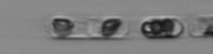
Label: Guinardia_delicatula_TAG_internal_parasite